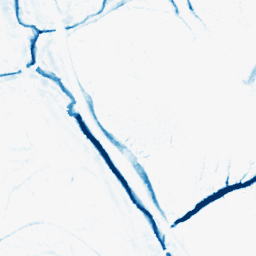
Category: morphological
Decomposition family: morphological_ellipse
Decomposition parameters: operation: closing
width: 10
height: 10
Upsampling method: sinc_blackman
Upsampling parameters: scale: 4
kernel_size: 8
Upsampling scale: 4